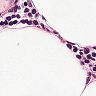
Metastatic tissue present: no